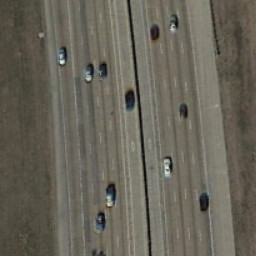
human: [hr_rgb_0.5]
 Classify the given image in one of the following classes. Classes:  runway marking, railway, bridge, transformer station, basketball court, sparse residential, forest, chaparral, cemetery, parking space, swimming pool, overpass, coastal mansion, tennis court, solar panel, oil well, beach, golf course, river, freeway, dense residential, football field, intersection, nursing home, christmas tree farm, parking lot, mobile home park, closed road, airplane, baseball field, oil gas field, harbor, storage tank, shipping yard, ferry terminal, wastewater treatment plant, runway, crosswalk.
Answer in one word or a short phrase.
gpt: freeway